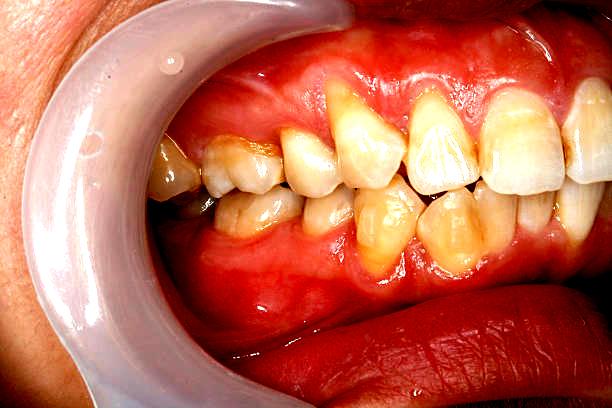
Condition: Gingivitis